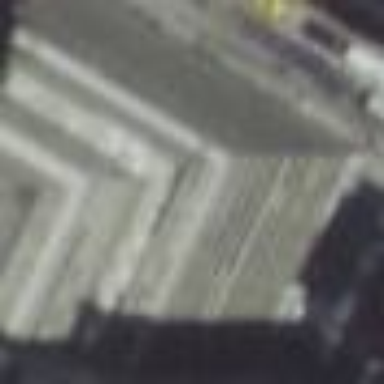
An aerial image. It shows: Building with flat concrete roof.